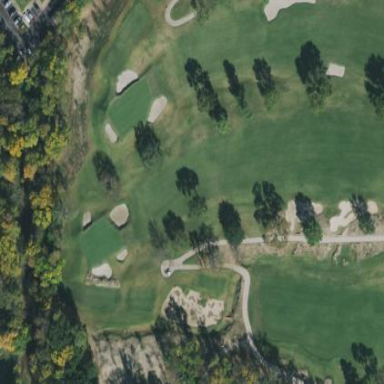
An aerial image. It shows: Grassy area designated as golf fairway.